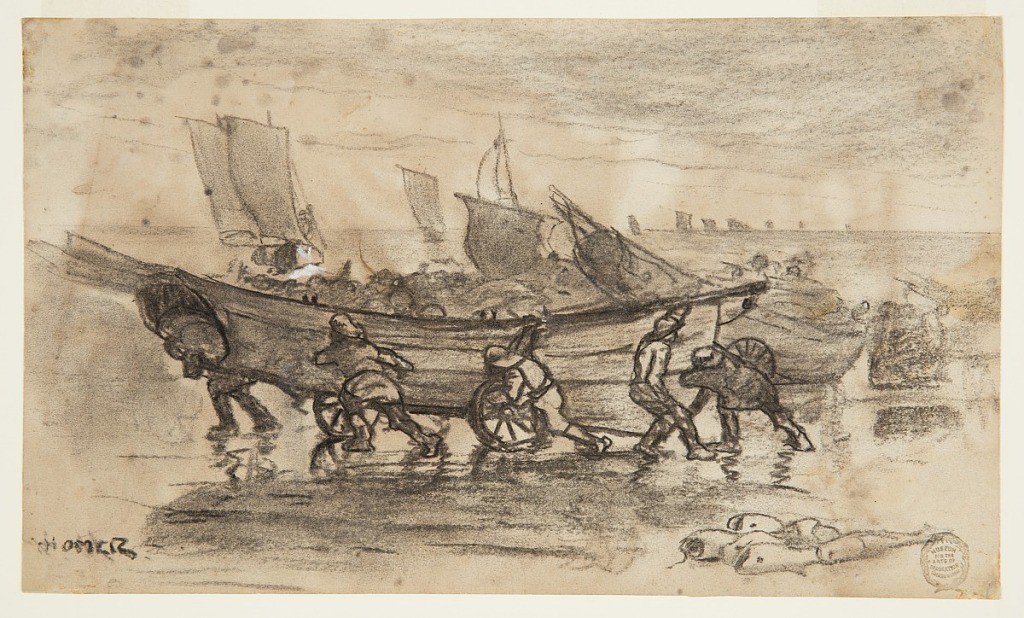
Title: Fishermen Beaching a Dory, Cullercoats, England
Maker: Winslow Homer, American, 1836–1910
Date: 1881
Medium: Charcoal, black and white chalk on cream wove paper
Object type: Drawing
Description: Horizontal view of five fishermen shown beaching a boat on a four- wheeled truck, in the foreground, with sailboats on the sea indicated in the background.